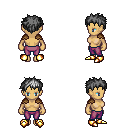
a pixel art fantasy rpg character, female body template, human, tanned skin, leather shoulder armor, magenta pants, gray bedhead hairstyle, gold boots, four views (front, back, left, right), 2x2 character sprite sheet, small pixel art, hard edges, no anti-aliasing